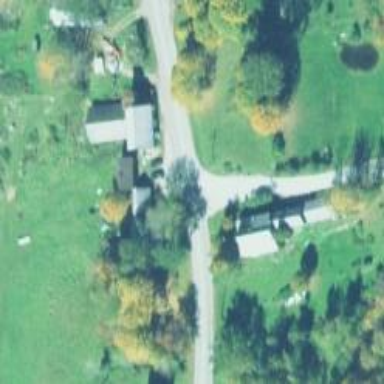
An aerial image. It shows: Historic district located in hamlet.